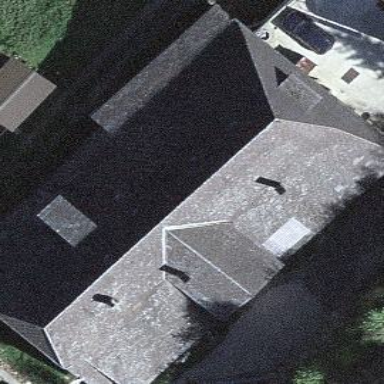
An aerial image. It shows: Farm building.